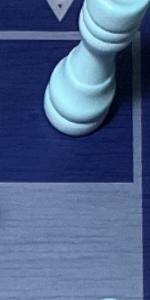
Label: Empty